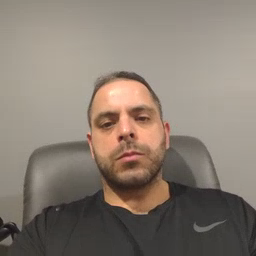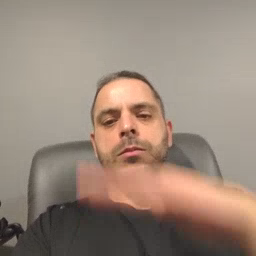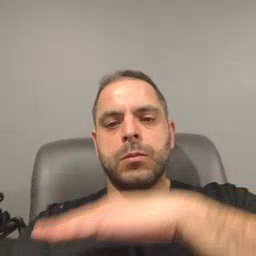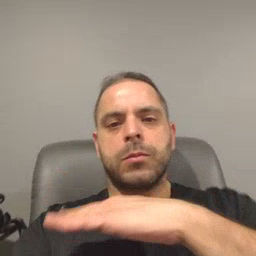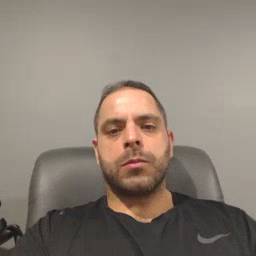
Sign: table